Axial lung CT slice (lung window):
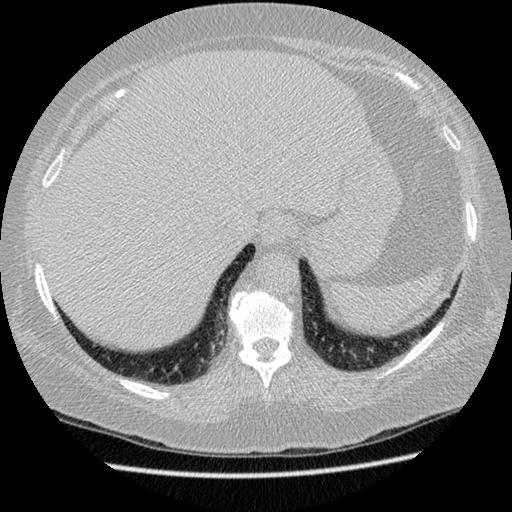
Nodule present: no